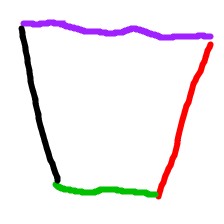
Shape: trapezoid